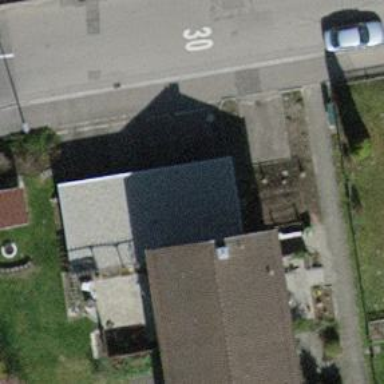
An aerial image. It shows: Garage building with flat roof.